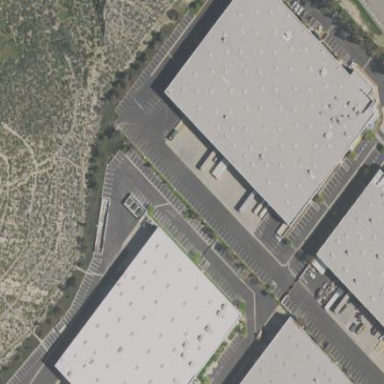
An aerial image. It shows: Warehouse.